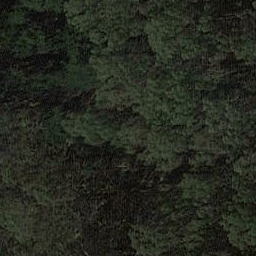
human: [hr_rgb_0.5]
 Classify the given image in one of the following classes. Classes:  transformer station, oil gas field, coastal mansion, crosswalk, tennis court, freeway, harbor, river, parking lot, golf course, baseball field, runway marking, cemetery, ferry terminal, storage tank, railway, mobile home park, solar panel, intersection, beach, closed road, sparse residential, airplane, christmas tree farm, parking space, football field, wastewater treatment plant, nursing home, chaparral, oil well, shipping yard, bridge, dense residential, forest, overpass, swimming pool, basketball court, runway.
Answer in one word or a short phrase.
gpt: forest